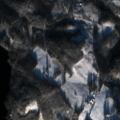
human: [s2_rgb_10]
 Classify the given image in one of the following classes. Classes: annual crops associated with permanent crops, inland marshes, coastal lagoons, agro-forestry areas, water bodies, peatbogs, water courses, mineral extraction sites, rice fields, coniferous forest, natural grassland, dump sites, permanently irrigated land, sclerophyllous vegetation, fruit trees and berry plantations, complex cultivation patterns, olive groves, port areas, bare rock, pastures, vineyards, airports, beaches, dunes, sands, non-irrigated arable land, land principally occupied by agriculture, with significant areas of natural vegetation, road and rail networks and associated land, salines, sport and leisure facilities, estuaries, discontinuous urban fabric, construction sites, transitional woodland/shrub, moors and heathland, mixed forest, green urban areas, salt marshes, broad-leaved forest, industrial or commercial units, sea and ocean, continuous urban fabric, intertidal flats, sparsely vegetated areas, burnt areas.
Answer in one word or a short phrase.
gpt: non-irrigated arable land, coniferous forest, mixed forest, transitional woodland/shrub, water bodies